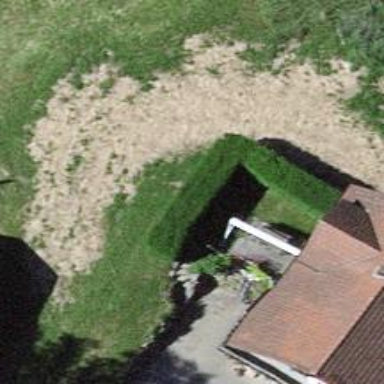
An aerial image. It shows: Hedge barrier.